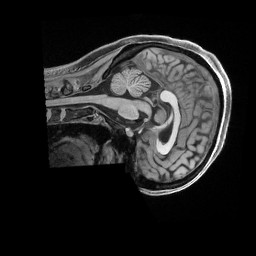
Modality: T1w
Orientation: sagittal
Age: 28
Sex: female
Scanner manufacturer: siemens
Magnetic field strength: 3 T
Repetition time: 2.5 s
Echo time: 0.00296 s